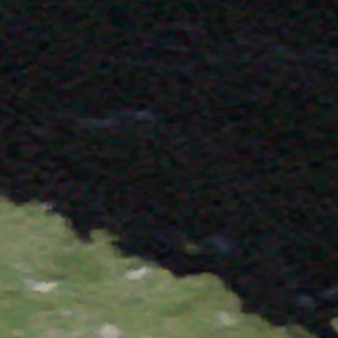
Label: other